Field crop: maize
Growth stage: 2
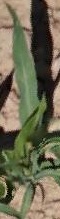
Species: maize